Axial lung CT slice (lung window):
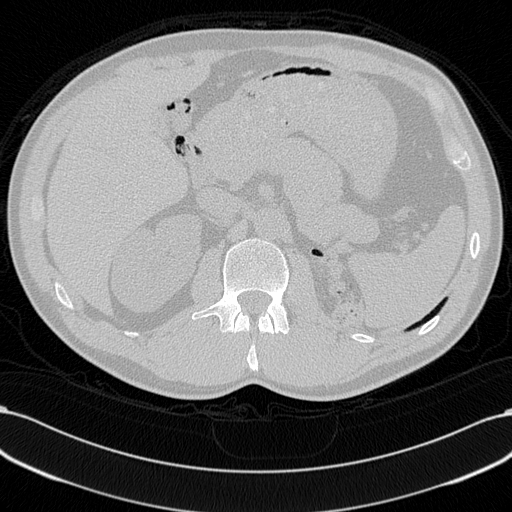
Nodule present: no